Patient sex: F
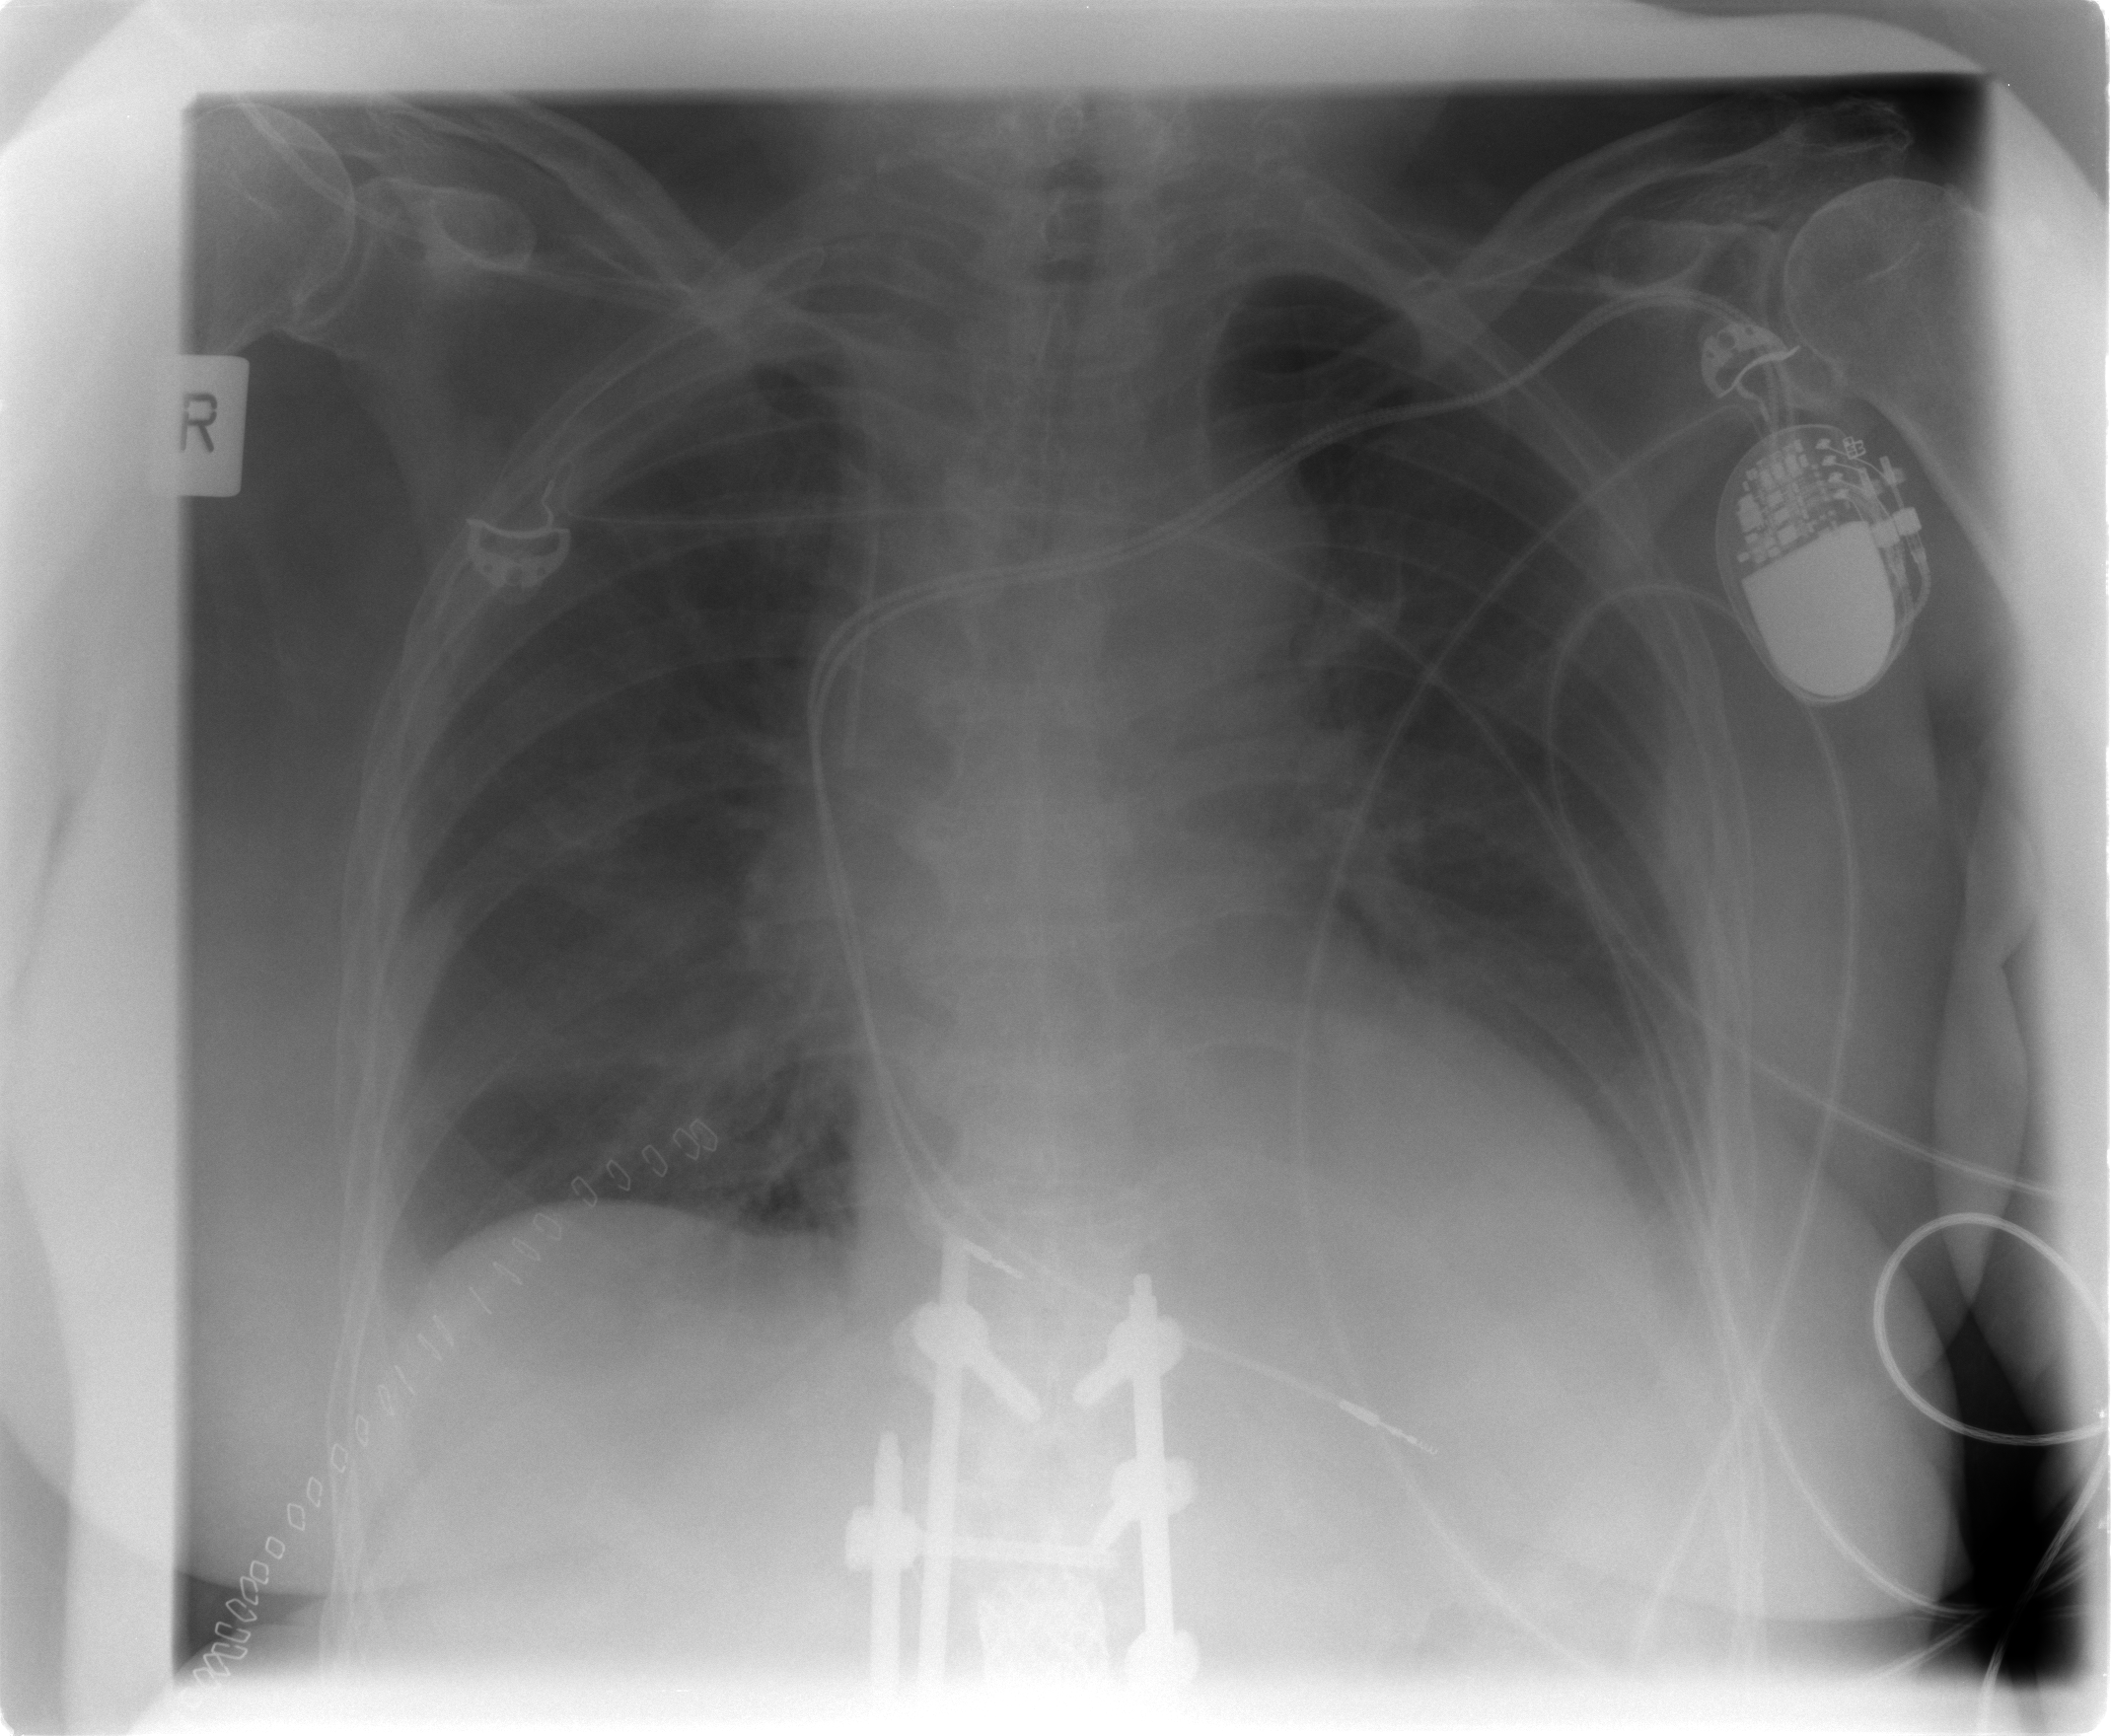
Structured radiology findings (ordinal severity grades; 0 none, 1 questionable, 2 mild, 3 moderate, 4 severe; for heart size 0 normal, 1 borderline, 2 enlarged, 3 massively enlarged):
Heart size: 2
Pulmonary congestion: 2
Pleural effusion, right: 0
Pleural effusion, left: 2
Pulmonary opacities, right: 0
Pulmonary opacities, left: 0
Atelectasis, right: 0
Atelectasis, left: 3